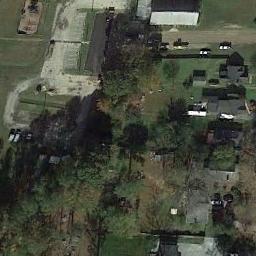
Label: residential